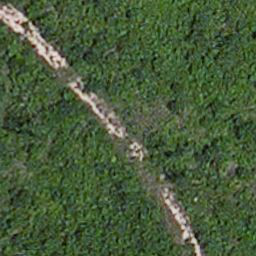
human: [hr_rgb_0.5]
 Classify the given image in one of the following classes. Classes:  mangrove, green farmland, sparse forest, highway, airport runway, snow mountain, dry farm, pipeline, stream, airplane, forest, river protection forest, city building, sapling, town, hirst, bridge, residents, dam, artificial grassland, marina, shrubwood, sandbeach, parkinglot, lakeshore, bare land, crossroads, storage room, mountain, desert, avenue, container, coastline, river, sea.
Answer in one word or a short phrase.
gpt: avenue